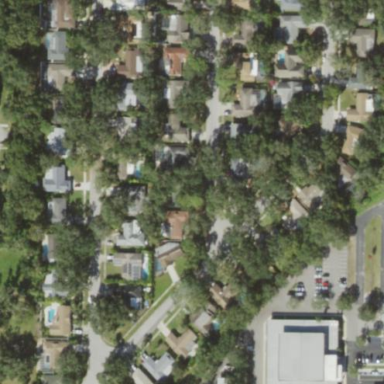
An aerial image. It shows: Neighborhood.